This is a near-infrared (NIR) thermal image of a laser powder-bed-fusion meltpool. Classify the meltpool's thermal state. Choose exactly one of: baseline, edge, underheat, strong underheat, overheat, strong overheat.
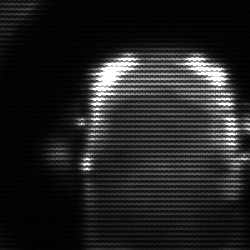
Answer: baseline